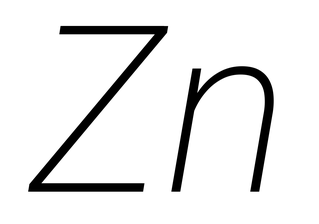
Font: Roboto-Italic_ExtraLight_Italic